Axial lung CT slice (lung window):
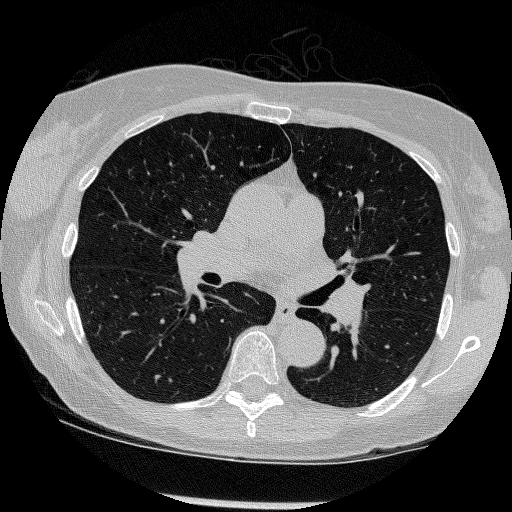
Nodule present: no